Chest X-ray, PA view. Patient: 47 years old, sex M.
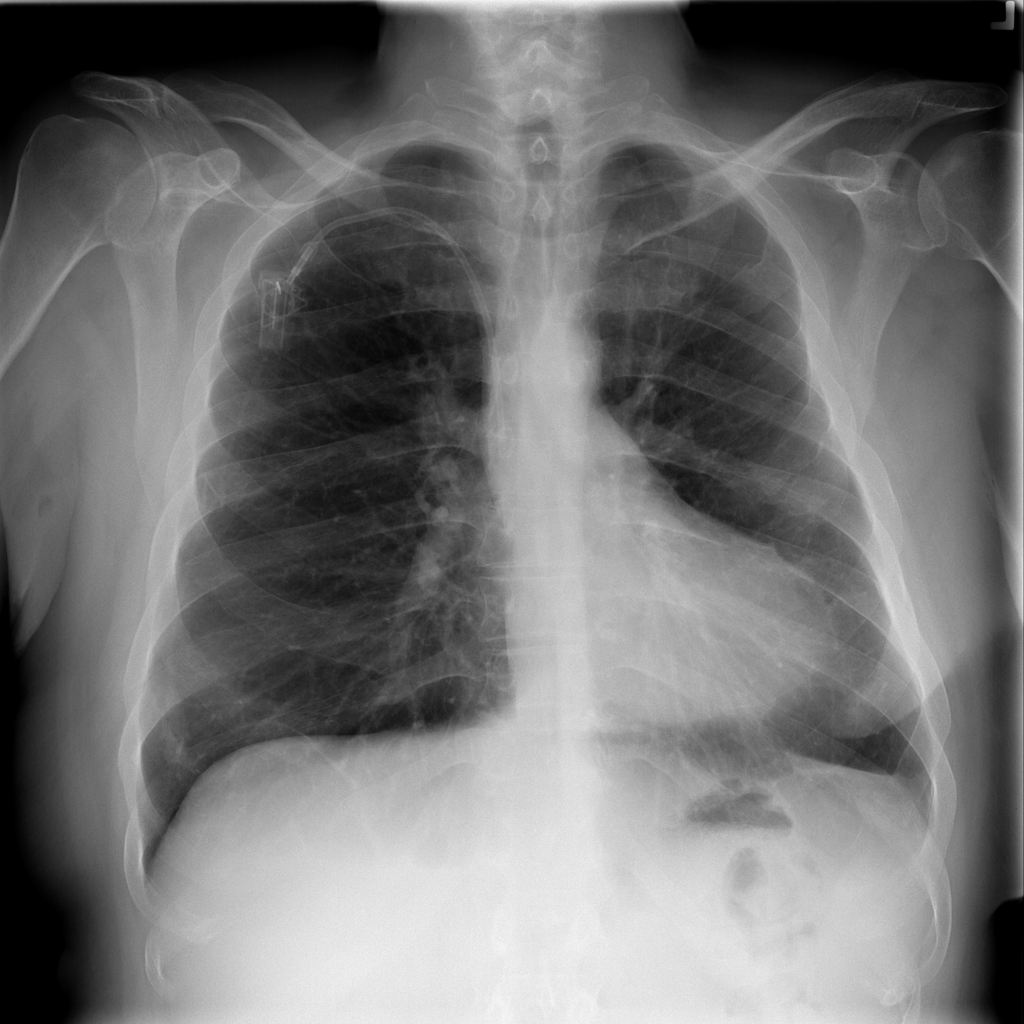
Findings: No Finding